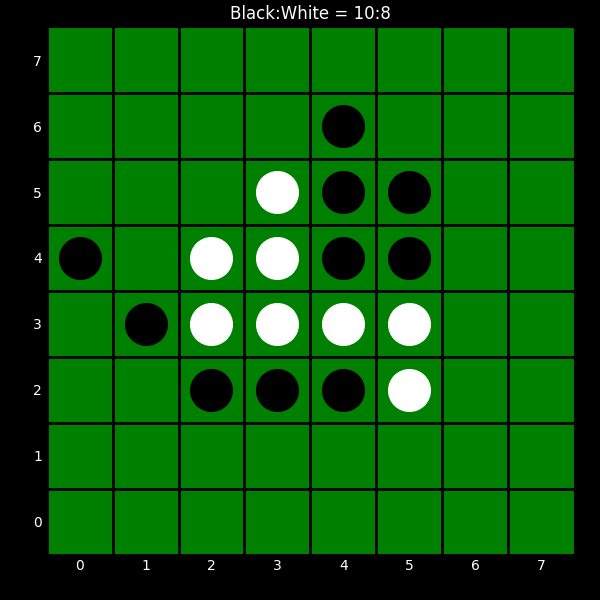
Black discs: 10
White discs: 8